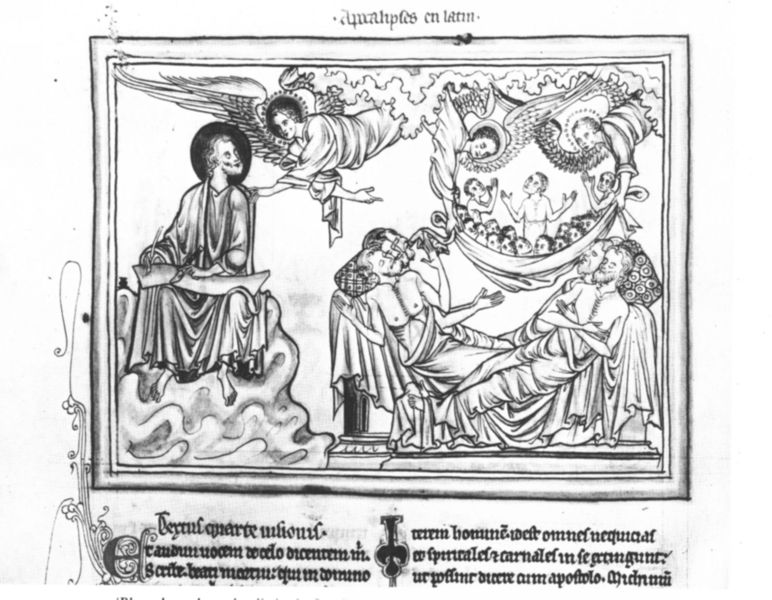
Titel: Metz Apokalypse
Institution: Metz, Bibliothèque Municipale
Schlagwörter: flügel, gott, mann, weiß, wolken, menschen, grau, köpfe, schwarz, zeichnung, wolke, bart, johannes, tod, tot, gotik, engel, schrift, schlafen, buch, druck, seite, illustration, text, heiligenschein, christus, seelen, romanik, heiliger, zeichnun, handschrift, drohen, garu, offenjbarung, buch grafik religion